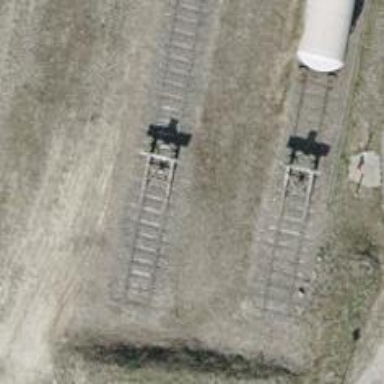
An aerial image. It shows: Single-track spur railway line.